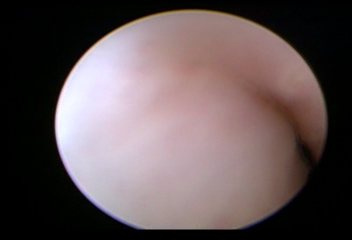
Modality: WLC
Class: Normal mucosa
Bladder cancer association: No